Question: I have created a google map using the google maps for rails gem. I am using custom svg markers.
The markers are not appearing over the proper location (see Dallas or Chicago in attached image).
In my controller I have created a hash object. I have tried to adjust the marker's position with the marker_anchor property, but it doesn't appear to have any effect on the position of the image on the map. I also tried using the int 1-9 format or richmarker (ie [1, true]) but this did not work either.
'''
@hash = Gmaps4rails.build_markers(@cities_for_map) do |city, marker|
marker.lat city.latitude
marker.lng city.longitude
marker.picture({
"url" => "/images/maps/regular.marker.svg",
"width" => 13,
"height" => 13,
"marker_anchor" => [0, 50]
})
marker.infowindow render_to_string(:partial => "/destinations/map_tile.html", :locals => { :city => city})
end
'''
Am I trying to modify the wrong property or is their a bug with the gem?

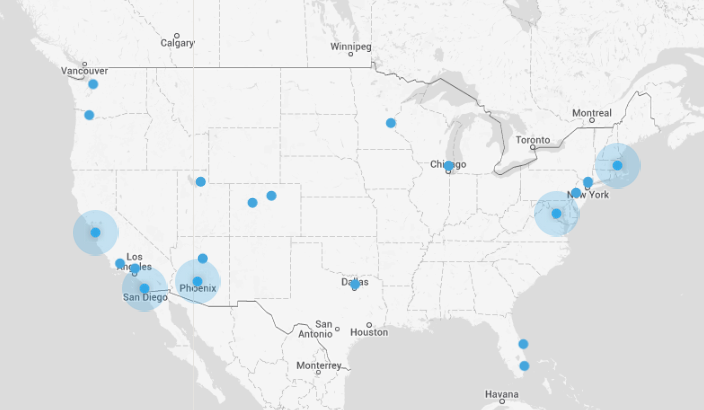
Answer: @apneadiving solved this
Use need to use anchor, not marker_anchor. I assumed that I was using the richmarker library out of the box.